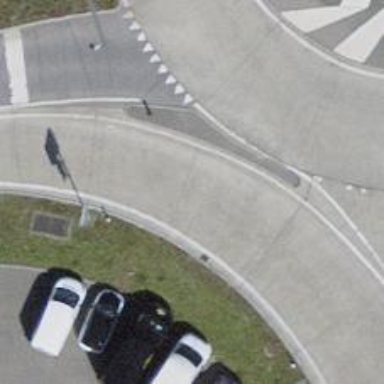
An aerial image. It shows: Asphalt road with secondary link designation.